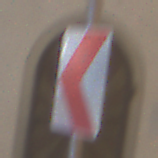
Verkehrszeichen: RichtungstafelnInKurvenKleinRechts
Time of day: Night
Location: Outdoor (Urban)
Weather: Overcast
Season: Winter
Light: Artificial